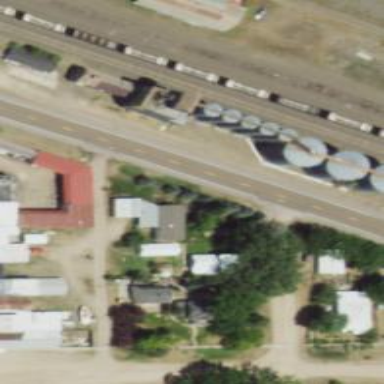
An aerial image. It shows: Silo.